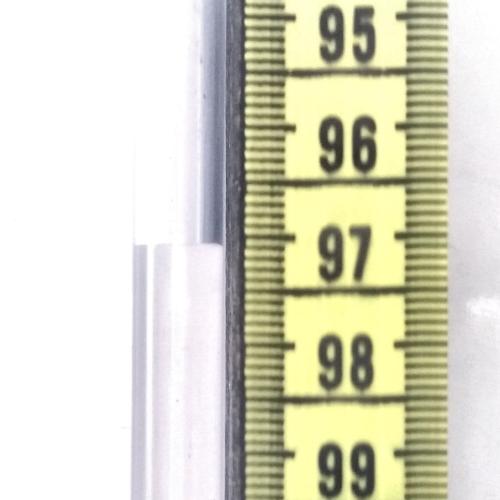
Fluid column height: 97.1 cm